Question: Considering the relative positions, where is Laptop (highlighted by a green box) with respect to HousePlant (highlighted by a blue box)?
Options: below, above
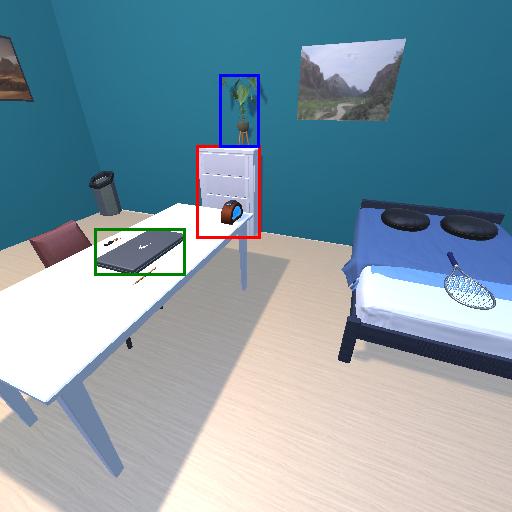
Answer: below